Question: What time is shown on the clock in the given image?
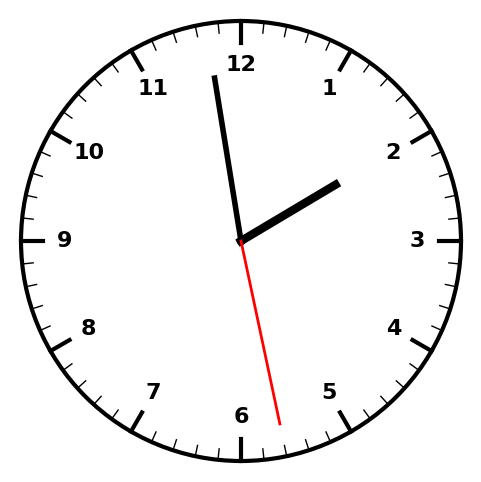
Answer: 01:58:28